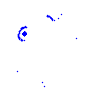
Particle: electron